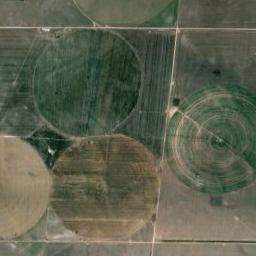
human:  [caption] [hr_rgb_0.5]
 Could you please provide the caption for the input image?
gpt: There are some bare circle farmland and green circle farmland .

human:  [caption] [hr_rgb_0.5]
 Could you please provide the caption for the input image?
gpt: Several neatly arranged green and tan mixed circular farmland .

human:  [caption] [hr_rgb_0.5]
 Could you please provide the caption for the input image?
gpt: There's a circular field with a radius drawn .

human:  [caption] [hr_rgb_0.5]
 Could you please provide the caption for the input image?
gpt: Several green circular farmlands are neatly arranged on the wasteland .

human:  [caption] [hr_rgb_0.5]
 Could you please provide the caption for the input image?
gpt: There are four circular farmlands of the same size .